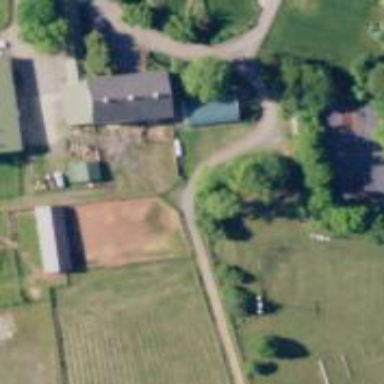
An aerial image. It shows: Farmyard area.